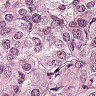
Metastatic tissue present: yes